Question: What is the measurement shown in the image?
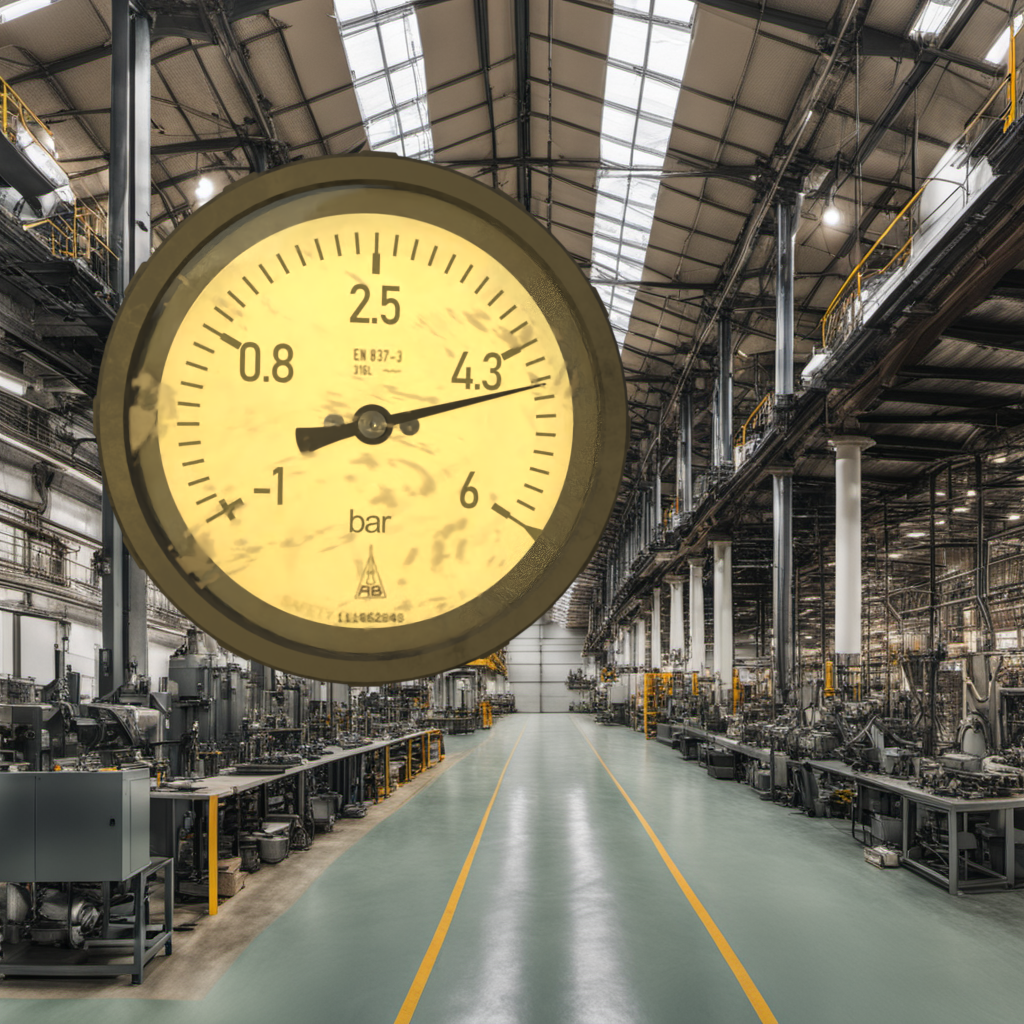
Answer: The result is 4.64
Question: What is the value range of this measurement?
Answer: The range is from -1 to 6
Question: What is the minimum and maximum reading range of the measurement in the image?
Answer: The minimum value is -1 and the maximum value is 6